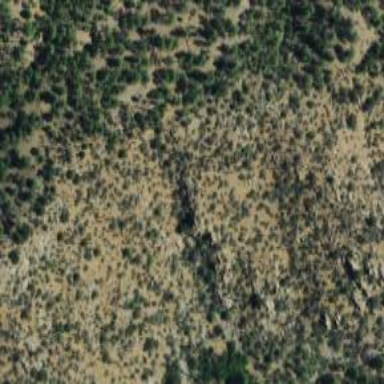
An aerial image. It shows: Natural ridge.